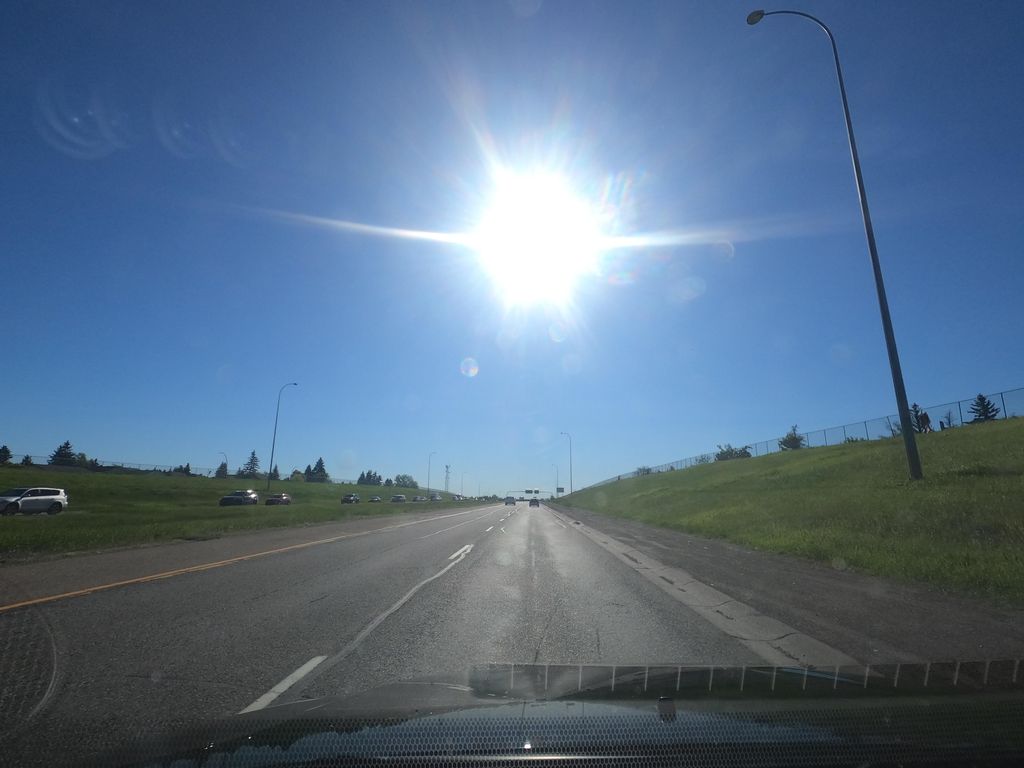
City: calgary